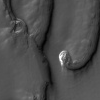
Atmospheric dust classification: not_dusty